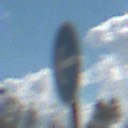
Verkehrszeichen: VorgeschriebeneFahrtrichtungHierLinks
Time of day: Midday
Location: Outdoor (Nature)
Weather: PartlyCloudy
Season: NotSpecified
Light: Natural